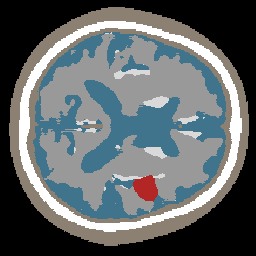
Label: lesion